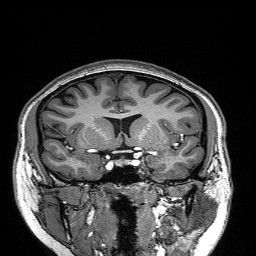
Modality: T1w
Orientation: sagittal